Question: What is the reading of the measurement in the image?
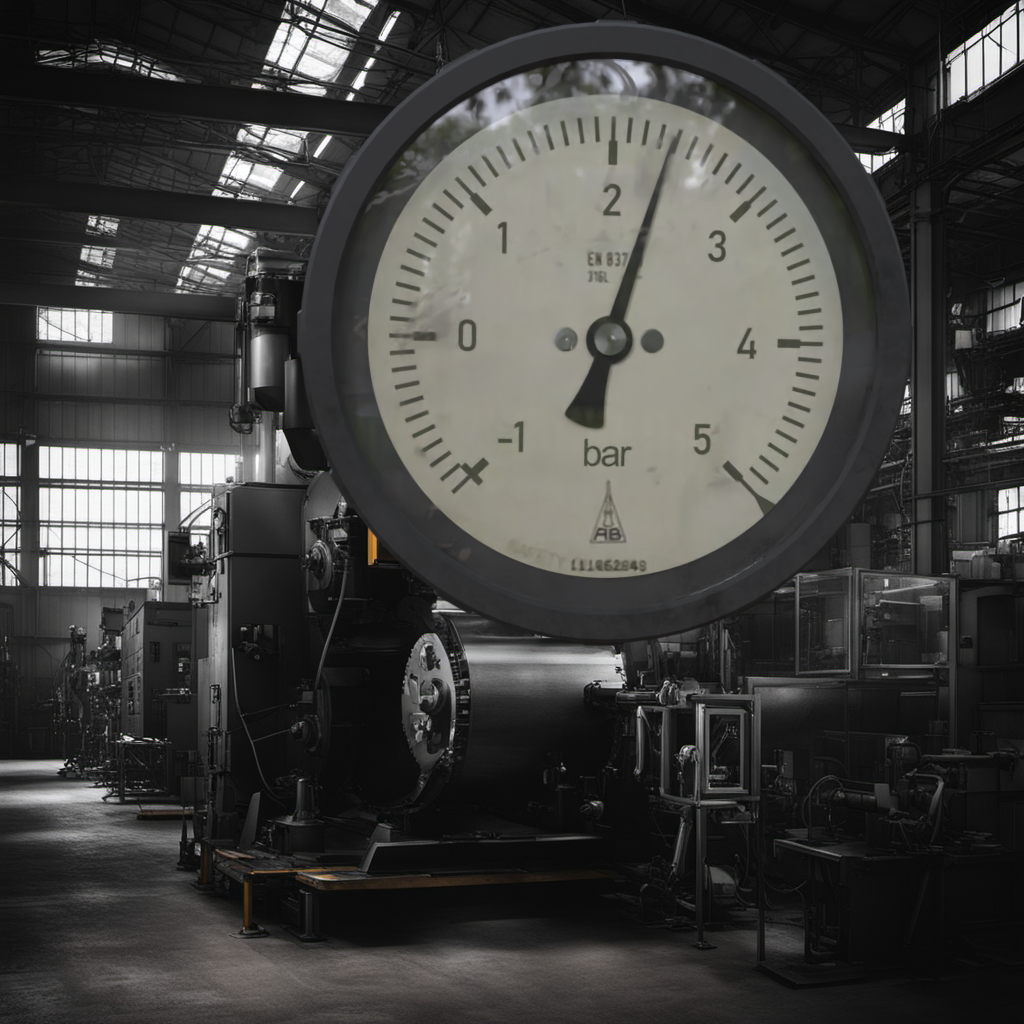
Answer: The result is 2.38
Question: What is the value range of this measurement?
Answer: The range is from -1 to 5
Question: What is the minimum and maximum value of this measurement?
Answer: The minimum value is -1 and the maximum value is 5